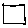
Label: square